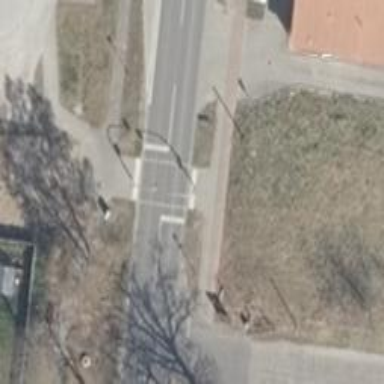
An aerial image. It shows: Footway crossing equipped with traffic signals.